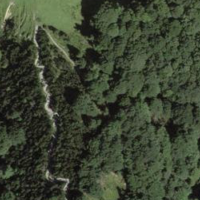
EUNIS habitat code: 41
Species observed at this site:
Horminum pyrenaicum